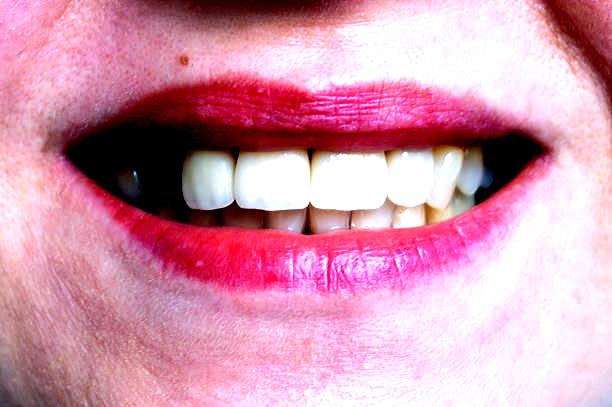
Condition: hypodontia